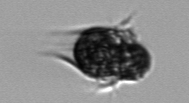
Label: Mesodinium